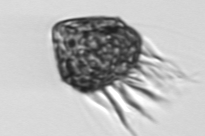
Label: Strombidium_morphotype2